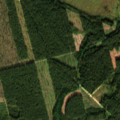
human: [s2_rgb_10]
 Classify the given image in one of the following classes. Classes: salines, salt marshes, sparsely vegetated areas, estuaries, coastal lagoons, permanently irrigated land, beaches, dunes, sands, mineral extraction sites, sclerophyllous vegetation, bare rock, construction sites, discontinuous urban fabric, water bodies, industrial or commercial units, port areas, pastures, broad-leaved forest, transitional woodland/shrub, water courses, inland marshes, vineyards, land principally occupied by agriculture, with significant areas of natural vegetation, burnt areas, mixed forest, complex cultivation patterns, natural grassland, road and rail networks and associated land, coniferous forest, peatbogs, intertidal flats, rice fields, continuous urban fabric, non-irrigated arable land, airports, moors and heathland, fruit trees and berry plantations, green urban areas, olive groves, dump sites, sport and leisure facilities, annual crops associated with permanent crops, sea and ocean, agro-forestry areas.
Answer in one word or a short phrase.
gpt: broad-leaved forest, coniferous forest, mixed forest, transitional woodland/shrub